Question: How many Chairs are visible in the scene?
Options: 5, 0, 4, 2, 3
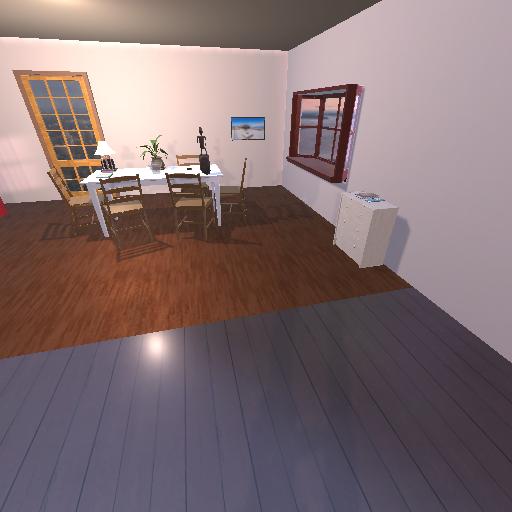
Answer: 5